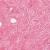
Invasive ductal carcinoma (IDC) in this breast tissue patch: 0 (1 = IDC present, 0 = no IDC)